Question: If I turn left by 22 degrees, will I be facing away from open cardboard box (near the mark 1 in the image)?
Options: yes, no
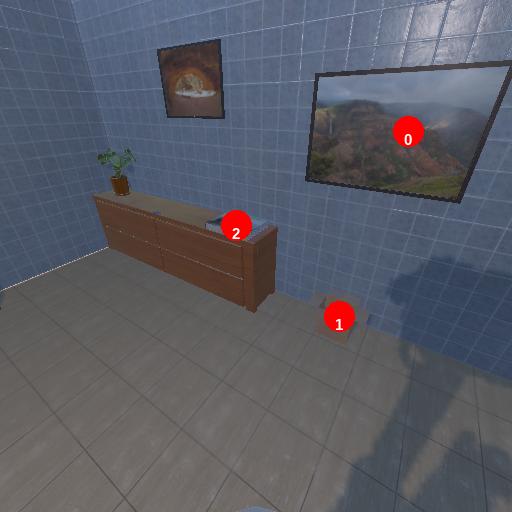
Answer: yes